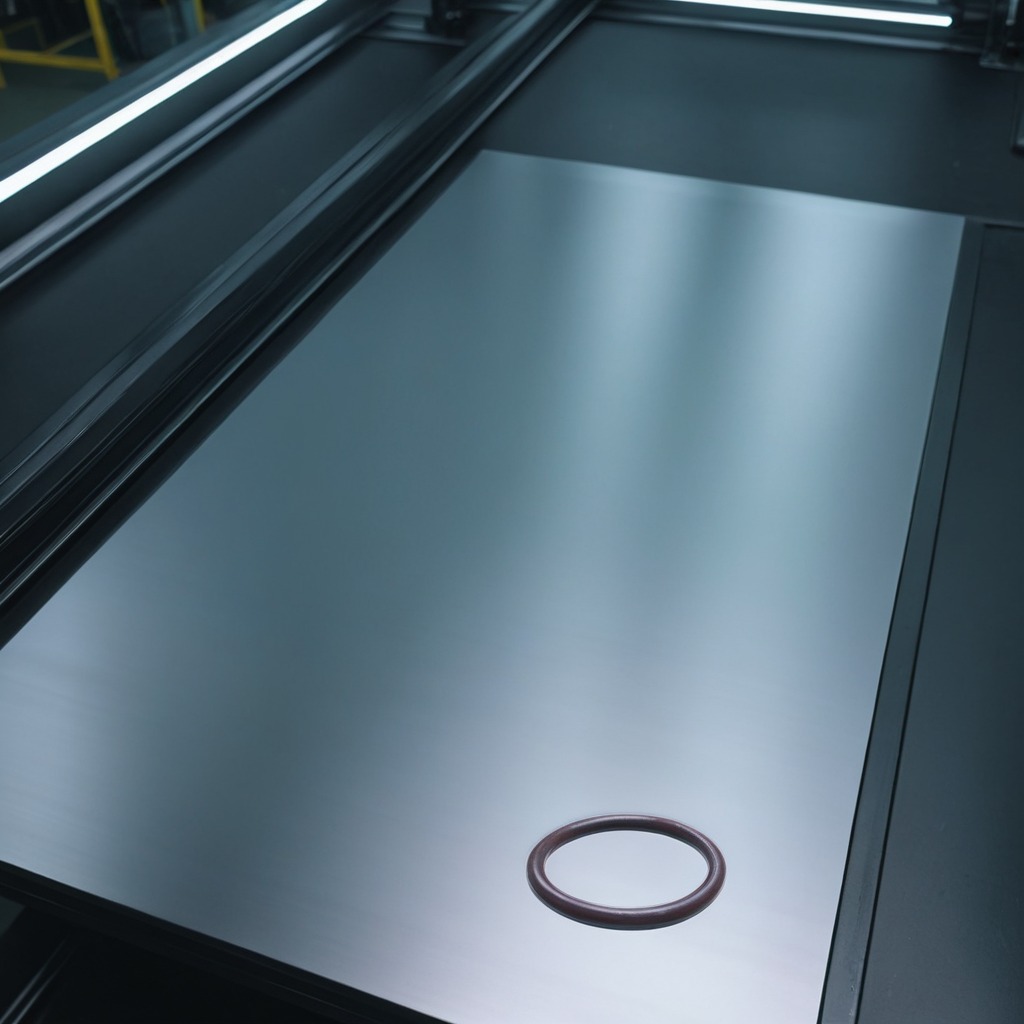
A rubber O-ring is lying on the metal table.